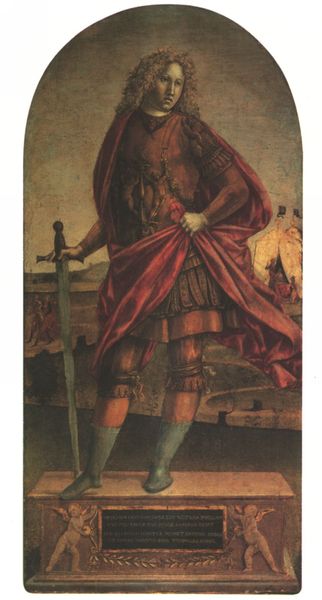
Titel: Scipio Africanus
Künstler: Francesco di Giorgio
Institution: Florenz, Bargello
Schlagwörter: dunkel, gemälde, hand, kämpfer, mann, umhang, landschaft, braun, frankreich, rot, rock, halten, sockel, bild, kirche, gewand, mantel, girlande, locken, engel, statue, herrschaft, düster, italien, rundbogen, krieg, schlacht, könig, tafel, zopf, inschrift, podest, knie, denkmal, schwert, stiefel, herrscher, ritter, rüstung, geflochten, feldherr, putten, kniebund, zelt, red, war, feldheer, raffen, illumination